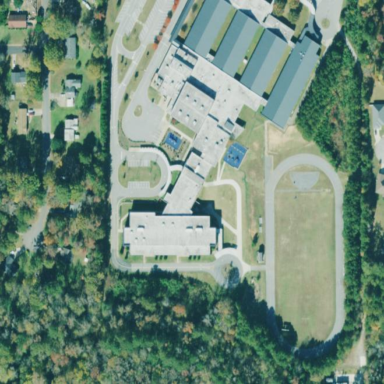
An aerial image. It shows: School.